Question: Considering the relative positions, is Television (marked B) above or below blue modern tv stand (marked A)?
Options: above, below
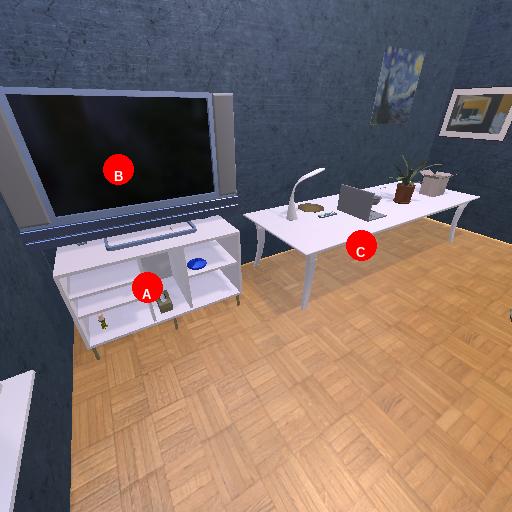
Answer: above